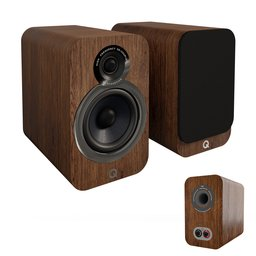
Label: electronics